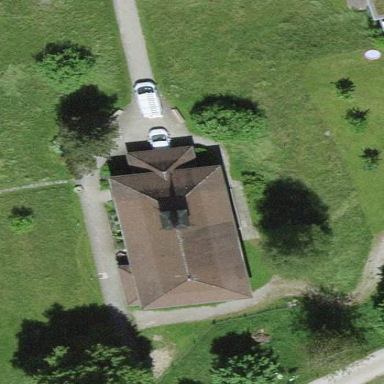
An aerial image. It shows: Chapel building.